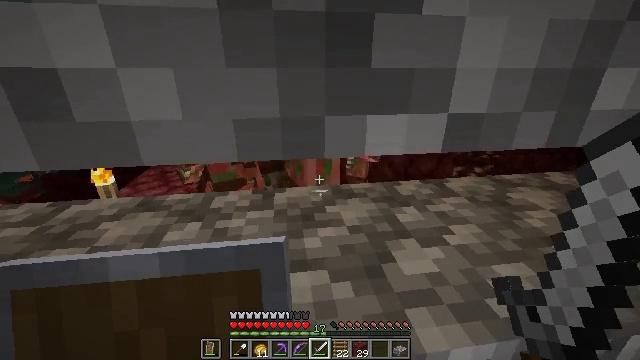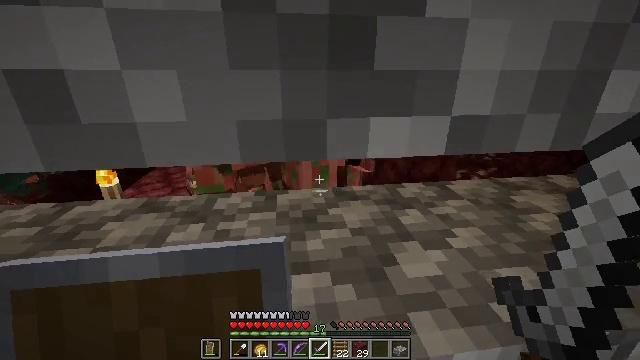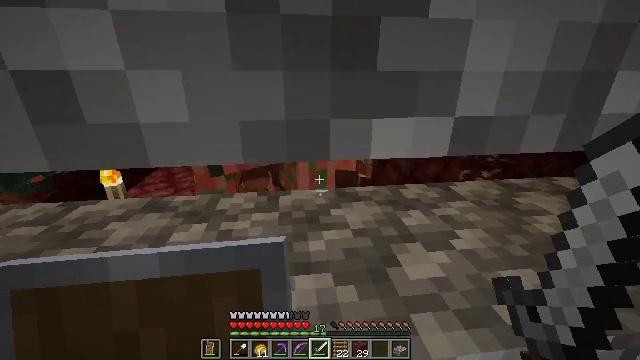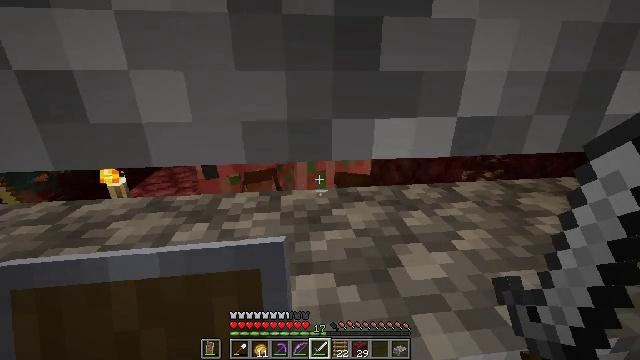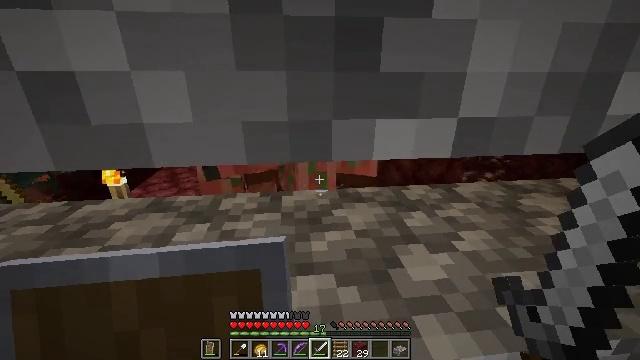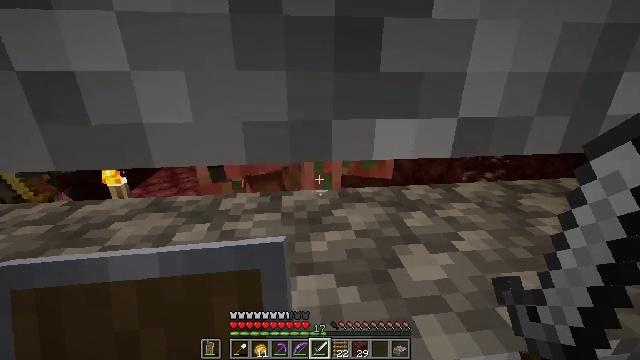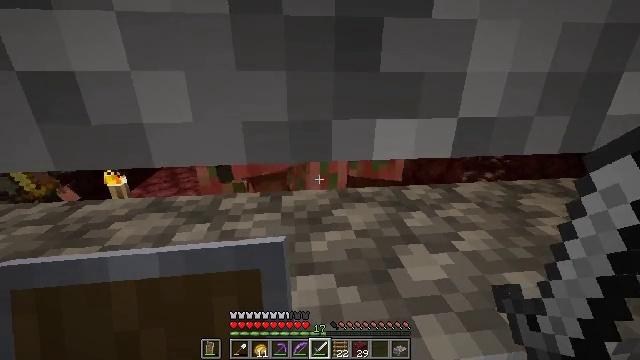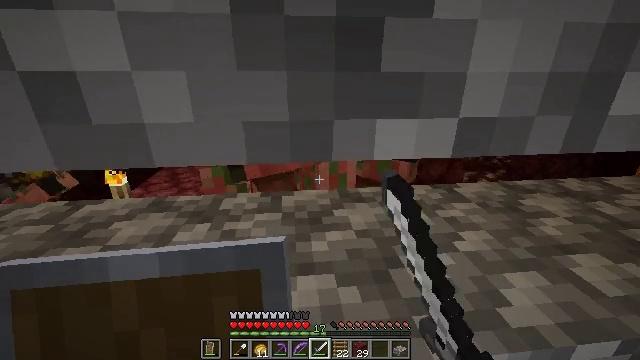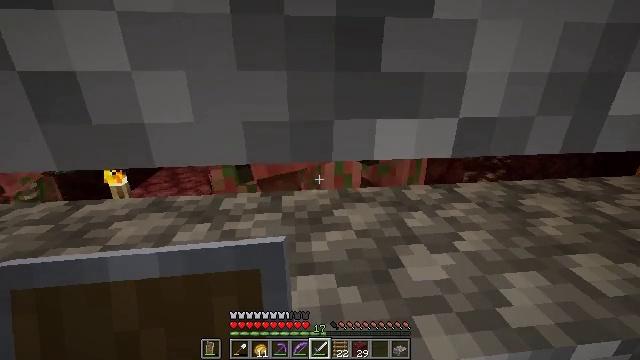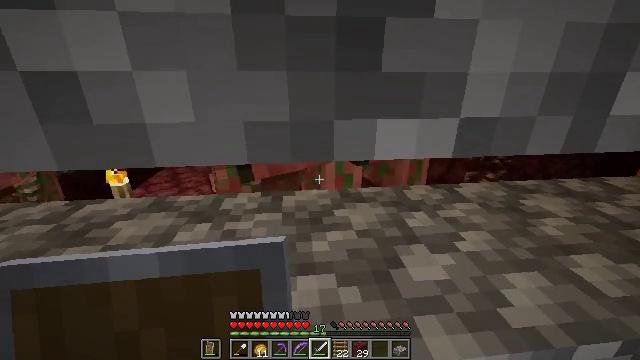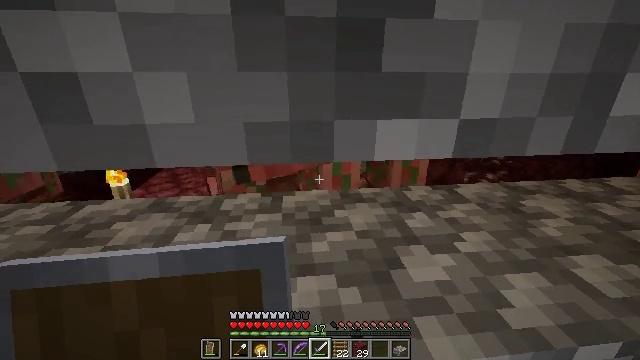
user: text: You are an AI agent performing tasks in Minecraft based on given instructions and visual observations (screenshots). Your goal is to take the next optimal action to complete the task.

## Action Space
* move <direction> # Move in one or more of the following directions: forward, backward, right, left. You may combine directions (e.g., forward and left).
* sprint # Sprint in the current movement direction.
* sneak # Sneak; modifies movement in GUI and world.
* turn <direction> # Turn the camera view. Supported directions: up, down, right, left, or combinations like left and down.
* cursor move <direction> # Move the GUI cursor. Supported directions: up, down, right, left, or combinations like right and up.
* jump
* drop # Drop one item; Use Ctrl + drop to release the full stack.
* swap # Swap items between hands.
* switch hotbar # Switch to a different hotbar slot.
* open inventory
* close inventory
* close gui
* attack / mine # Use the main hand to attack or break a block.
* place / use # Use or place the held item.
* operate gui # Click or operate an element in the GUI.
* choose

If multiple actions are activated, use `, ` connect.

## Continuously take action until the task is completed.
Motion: motion action
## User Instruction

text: Hunt the zombified piglin.
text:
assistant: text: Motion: no_op
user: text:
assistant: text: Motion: no_op
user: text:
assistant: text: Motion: no_op
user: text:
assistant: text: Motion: no_op
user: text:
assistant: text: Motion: no_op
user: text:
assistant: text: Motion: attack / mine
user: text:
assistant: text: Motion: attack / mine
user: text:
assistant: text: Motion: no_op
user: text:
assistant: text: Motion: no_op
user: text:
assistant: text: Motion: no_op
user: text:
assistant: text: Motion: no_op